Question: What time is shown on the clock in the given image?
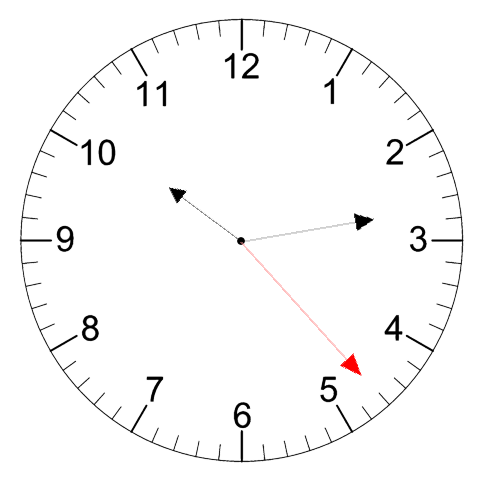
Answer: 10:13:23